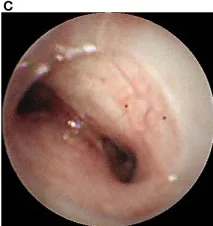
(C) Malacic lumen at the distal trachea and carina.
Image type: endoscopy (airway_endoscopy)